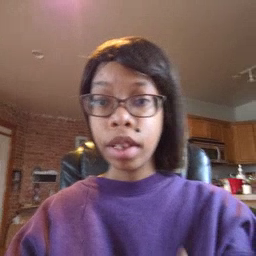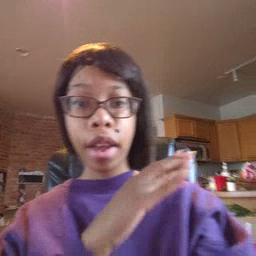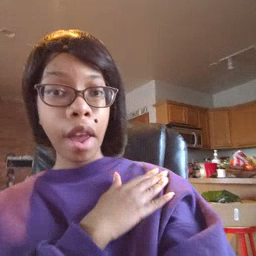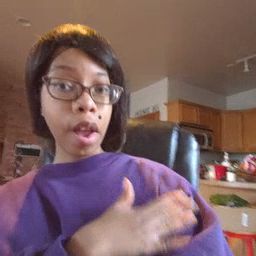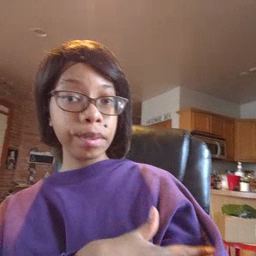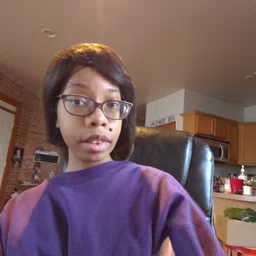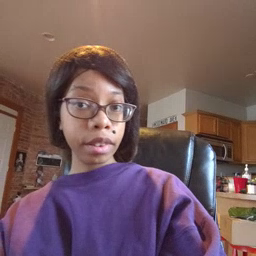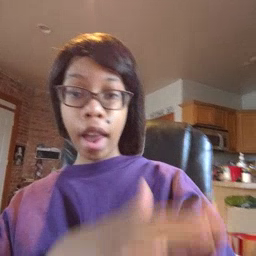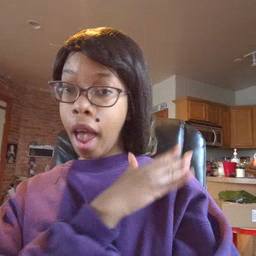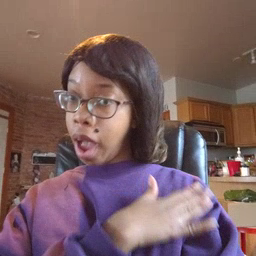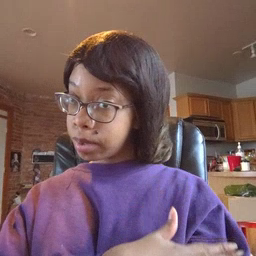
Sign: arm